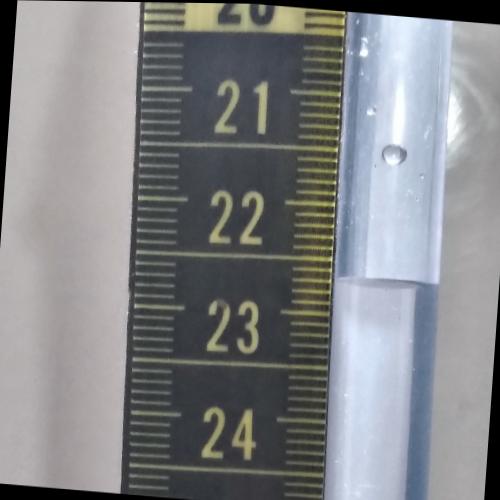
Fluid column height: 22.7 cm